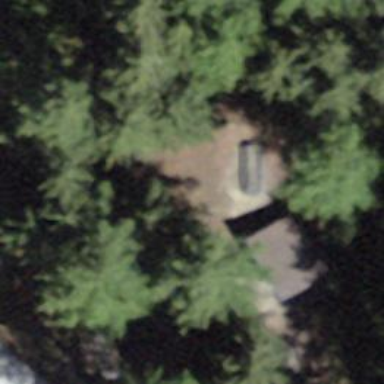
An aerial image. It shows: Picnic table located in leisure land area.